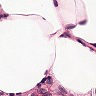
Metastatic tissue present: no